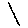
Label: line